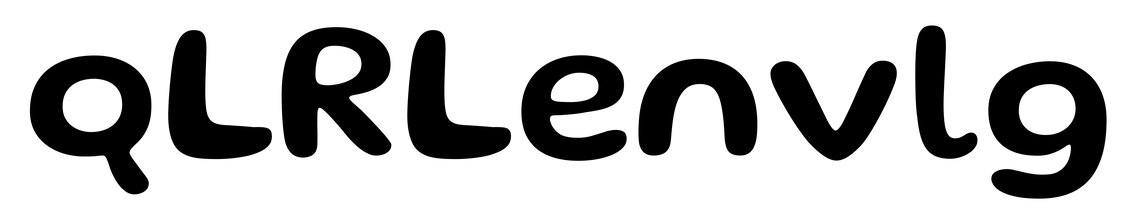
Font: Gluten_Medium